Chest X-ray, AP view. Patient: 45 years old, sex M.
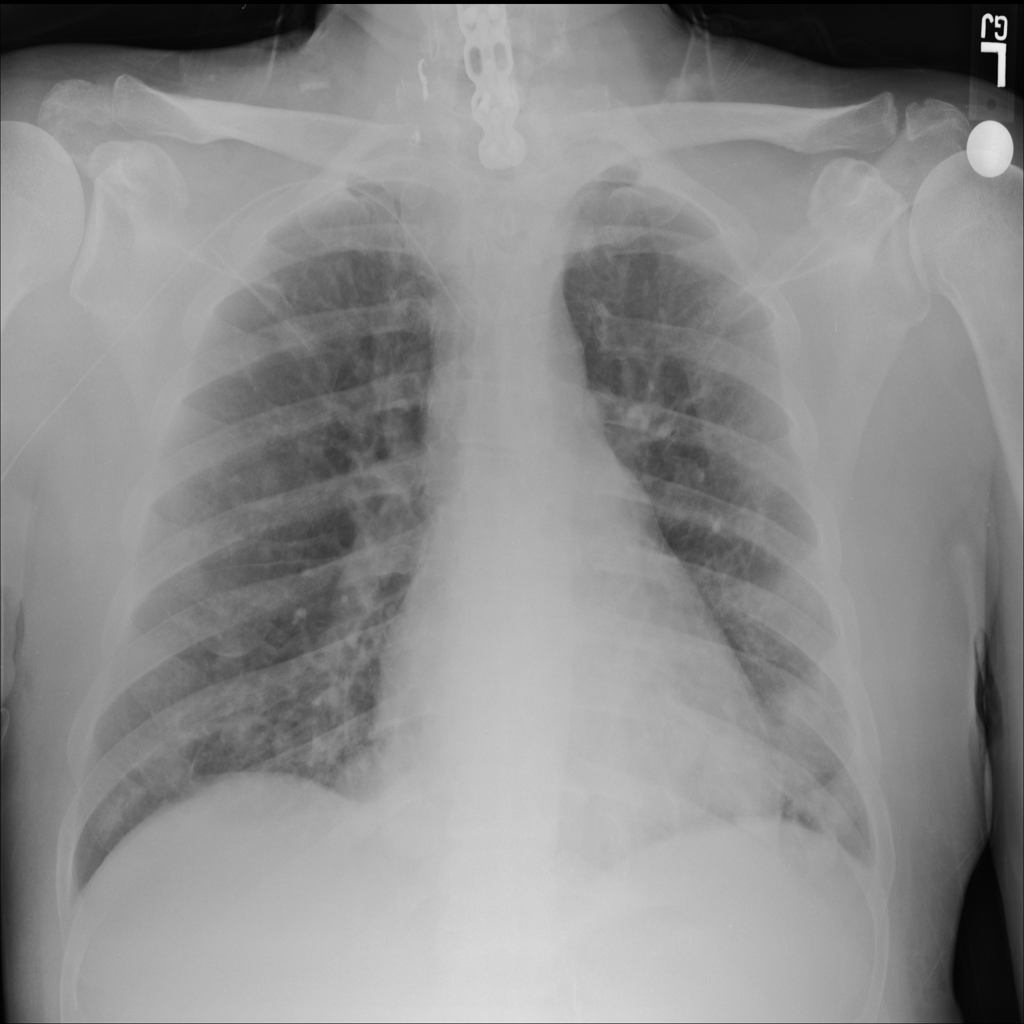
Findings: No Finding